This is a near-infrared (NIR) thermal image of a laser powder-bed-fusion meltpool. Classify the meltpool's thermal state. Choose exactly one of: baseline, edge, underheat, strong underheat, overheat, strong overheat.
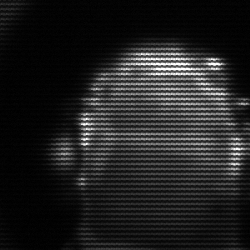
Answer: baseline